Question: In my web application, I use the '.load()' function in JQuery, to load some 'JSP' pages inside a 'DIV'.
'''
$("#myDiv").load("chat.jsp");
'''
In 'chat.jsp', no Java codes is executed unless this client has Logged in, means, I check the session.
'''
String sessionId = session.getAttribute("SessionId");
if(sessionId.equals("100")){
//execute codes
}else{
//redirect to log in page
}
'''
Those java codes that will be executed, they will 'out.println();' some HTML elements.
I don't want the client to write '/chat.jsp' in the browser to access this page, as it will look bad, and the other stuff in the main page won't be there, and this could do a harm to the web app security.
How can I restrict someone from accessing 'chat.jsp' directly, but yet keep it accessible via '.load()' ?
JavaDB is a class that I made, it connects me to the Database.
This is chat.jsp
'''
<body>
<%
String userId = session.getAttribute("SessionId").toString();
if (userId != null) {
String roomId = request.getParameter("roomId");
String lastMessageId = request.getParameter("lastMessageId");
JavaDB myJavaDB = new JavaDB();
myJavaDB.Connect("Chat", "chat", "chat");
Connection conn = myJavaDB.getMyConnection();
Statement stmt = conn.createStatement();
String lastId = "";
int fi = 0;
ResultSet rset = stmt.executeQuery("select message,message_id,first_name,last_name from users u,messages m where u.user_id=m.user_id and m.message_id>" + lastMessageId + " and room_id=" + roomId + " order by m.message_id asc");
while (rset.next()) {
fi = 1;
lastId = rset.getString(2);
%>
<div class="message">
<div class="messageSender">
<%=rset.getString(3) + " " + rset.getString(4)%>
</div>
<div class="messageContents">
<%=rset.getString(1)%>
</div>
</div>
<% }
%>
<div class="lastId">
<% if (fi == 1) {%>
<%=lastId%>
<% } else {%>
<%=lastMessageId%>
<% }%></div>
<% if (fi == 1) {%>
<div class="messages">
</div>
<% }
} else {
response.sendRedirect("index.jsp");
}%>
</body>
'''
Guys I don't know what Filter means.
If I decided to send a parameter that tells me that this request came from Jquery.
'''
.load("chat.jsp", { jquery : "yes" });
'''
And then check it in chat.jsp
'''
String yesOrNo = request.getParameter("jquery");
'''
Then they can simply hack this by using this URL.
'''
/chat.jsp?jquery=yes
'''
or something like that..
I tried Maksim's advice, I got this when I tried to access chat.jsp.

Is this the desired effect?
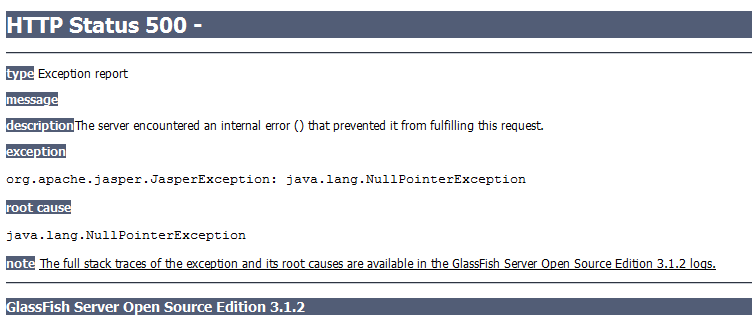
Answer: In order to achieve this in my application I check for 'X-Requested-With' field in http header the client sends to my page in its request. If its value is 'XMLHttpRequest', then it's very likely that it came from an ajax request (jQuery appends this header to its requests), otherwise I don't serve the page. Regular (direct) browser requests will leave this header field blank.
In ASP.Net it looks like this, you will have to change your code slightly for JSP:
'''
if (Request.Headers["X-Requested-With"] != "XMLHttpRequest")
{
Response.Write("AJAX Request only.");
Response.End();
return;
}
'''
: After quick googling your code will probably be something like this
'''
if(!request.getHeader("X-Requested-With").equals("XMLHttpRequest")){
out.println("AJAX Request only.");
out.flush();
out.close();
return;
}
'''
: Looks like 'request.getHeader("X-Requested-With")' returns null in your case change the condition to something like this:
'''
String ajaxRequest = request.getHeader("X-Requested-With");
if(ajaxRequest == null || !ajaxRequest.equals("XMLHttpRequest")){
...
}
'''